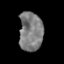
Tissue: prostate
Cell type: T cells
Senescence score: 0.3593
Nuclear area (px): 902
Mean DAPI intensity: 125.503